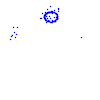
Particle: kaon